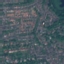
Land use / land cover: Residential